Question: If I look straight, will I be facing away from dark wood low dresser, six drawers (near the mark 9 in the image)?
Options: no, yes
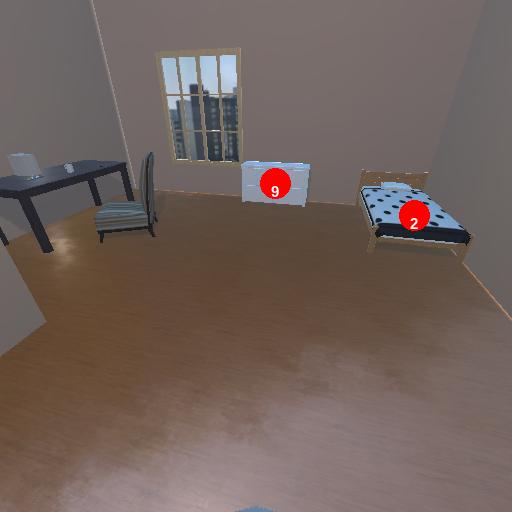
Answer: no